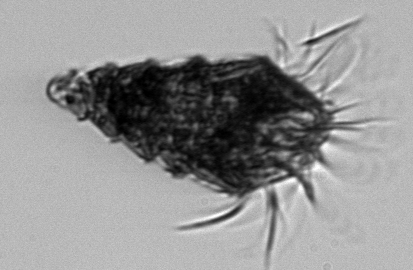
Label: Laboea_strobila